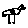
Label: bird